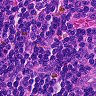
Metastatic tissue present: no